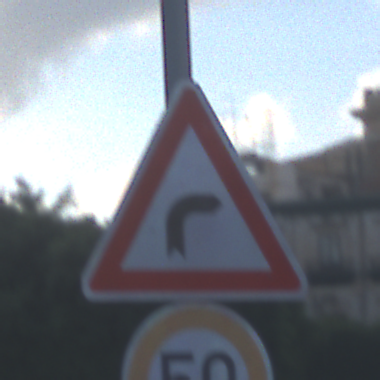
Verkehrszeichen: KurveRechts
Zusatzzeichen unten: Geschwindigkeit50
Umgebung: Outdoor, Urban
Tageszeit: SunriseSunset
Wetter: PartlyCloudy
Licht: Natural
Jahreszeit: NotSpecified
Kontrast: LowContrast